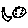
Label: moon